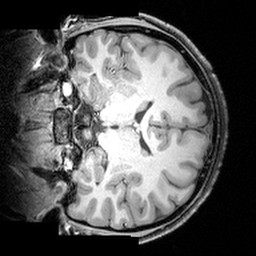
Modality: T1w
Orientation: coronal
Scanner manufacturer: siemens
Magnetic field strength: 3 T
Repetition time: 1.9 s
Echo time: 0.00397 s